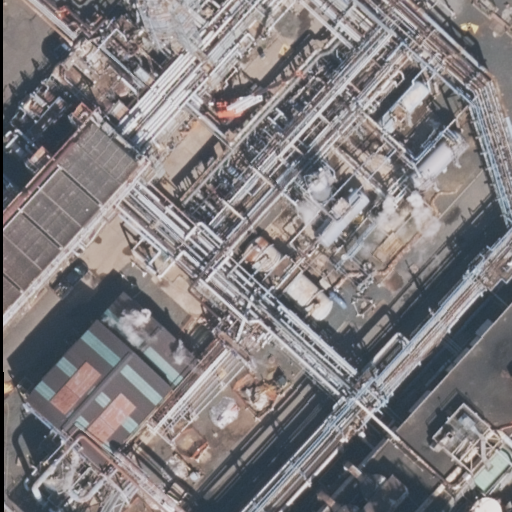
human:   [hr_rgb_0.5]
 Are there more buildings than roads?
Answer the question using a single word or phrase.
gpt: no

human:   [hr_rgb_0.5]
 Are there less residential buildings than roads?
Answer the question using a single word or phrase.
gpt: yes

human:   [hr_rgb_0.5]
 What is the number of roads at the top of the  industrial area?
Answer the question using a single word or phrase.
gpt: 1

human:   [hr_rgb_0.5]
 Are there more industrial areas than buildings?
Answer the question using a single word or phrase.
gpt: yes

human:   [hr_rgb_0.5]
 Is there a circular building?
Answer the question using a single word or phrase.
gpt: no

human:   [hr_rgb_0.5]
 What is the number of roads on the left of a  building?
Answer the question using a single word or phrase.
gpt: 0

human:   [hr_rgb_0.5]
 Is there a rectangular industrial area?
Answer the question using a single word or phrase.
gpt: yes

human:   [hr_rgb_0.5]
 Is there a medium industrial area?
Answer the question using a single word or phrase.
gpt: no

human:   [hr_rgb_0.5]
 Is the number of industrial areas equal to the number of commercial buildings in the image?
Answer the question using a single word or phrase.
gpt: no

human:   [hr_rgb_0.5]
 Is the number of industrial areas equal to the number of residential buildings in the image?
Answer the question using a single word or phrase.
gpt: no

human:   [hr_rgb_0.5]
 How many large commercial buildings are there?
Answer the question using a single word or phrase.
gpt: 0

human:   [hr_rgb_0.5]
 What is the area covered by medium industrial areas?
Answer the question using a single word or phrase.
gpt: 0m2

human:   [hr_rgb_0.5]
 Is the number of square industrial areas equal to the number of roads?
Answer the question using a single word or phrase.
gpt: no

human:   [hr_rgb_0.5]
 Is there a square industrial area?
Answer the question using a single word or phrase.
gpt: no

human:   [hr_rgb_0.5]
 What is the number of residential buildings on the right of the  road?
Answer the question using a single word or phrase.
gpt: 0

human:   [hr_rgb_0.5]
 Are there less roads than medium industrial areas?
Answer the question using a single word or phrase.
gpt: no

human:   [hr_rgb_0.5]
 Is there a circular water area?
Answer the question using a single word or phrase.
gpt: no

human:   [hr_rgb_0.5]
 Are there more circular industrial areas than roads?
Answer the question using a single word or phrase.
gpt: no

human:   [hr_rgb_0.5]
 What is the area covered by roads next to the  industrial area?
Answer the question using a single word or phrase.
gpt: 0m2

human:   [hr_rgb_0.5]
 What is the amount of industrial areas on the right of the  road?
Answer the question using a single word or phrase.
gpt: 1

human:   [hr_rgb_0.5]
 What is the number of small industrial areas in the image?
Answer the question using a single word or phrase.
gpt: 0

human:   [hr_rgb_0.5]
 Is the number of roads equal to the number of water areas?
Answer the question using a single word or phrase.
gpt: no

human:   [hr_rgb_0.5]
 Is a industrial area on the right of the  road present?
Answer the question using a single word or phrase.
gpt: yes

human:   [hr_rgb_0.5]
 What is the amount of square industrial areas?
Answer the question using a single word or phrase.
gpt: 0

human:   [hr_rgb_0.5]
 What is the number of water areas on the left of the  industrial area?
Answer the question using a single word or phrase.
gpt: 0

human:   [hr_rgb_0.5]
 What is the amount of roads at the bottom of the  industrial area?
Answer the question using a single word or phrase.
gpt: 0

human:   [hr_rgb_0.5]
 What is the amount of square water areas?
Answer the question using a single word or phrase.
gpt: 0

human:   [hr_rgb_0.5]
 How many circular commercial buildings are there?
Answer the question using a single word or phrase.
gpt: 0

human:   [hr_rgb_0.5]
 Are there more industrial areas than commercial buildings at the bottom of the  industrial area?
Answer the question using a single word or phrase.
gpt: yes

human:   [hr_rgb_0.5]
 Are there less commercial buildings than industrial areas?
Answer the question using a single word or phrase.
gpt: yes

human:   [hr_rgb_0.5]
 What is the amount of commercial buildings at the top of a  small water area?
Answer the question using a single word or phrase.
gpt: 0

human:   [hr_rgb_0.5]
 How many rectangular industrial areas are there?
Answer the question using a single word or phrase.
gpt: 1

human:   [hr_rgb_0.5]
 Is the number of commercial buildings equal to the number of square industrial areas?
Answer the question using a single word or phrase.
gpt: yes

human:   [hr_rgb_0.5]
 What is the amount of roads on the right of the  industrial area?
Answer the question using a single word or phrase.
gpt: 0

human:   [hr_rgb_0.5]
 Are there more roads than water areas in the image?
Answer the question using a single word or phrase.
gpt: yes

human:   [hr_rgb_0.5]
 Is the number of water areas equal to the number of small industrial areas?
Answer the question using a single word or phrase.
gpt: yes